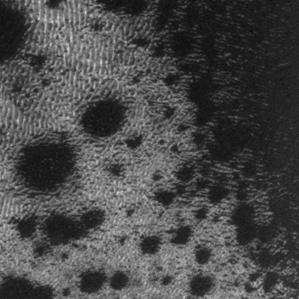
Label: frost